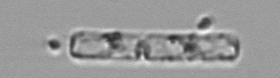
Label: Guinardia_delicatula